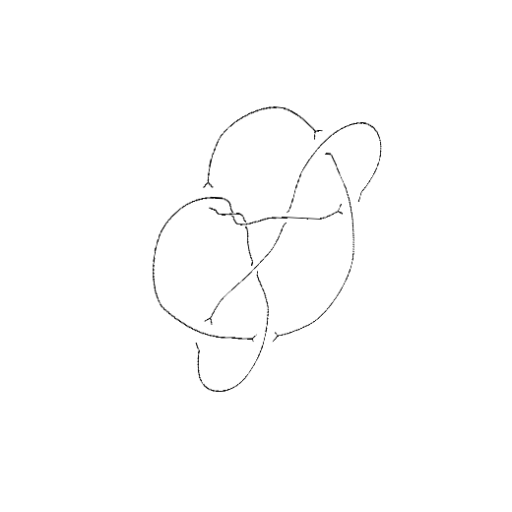
Crossing number: 9